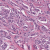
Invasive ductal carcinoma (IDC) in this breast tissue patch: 1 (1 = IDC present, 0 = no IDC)